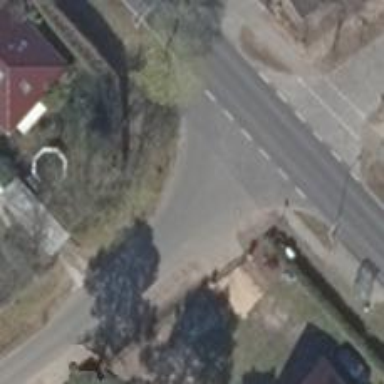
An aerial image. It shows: Road with "give way" sign.